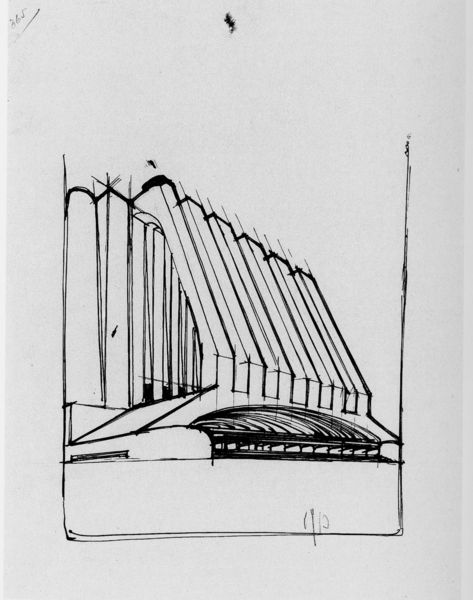
Titel: Ansicht eines Gebäudes mit Passage
Künstler: Antonio Sant' Elia
Standort: Como
Institution: Museo Civico
Schlagwörter: weiß, fluss, paris, pfeiler, profil, schwarz, skizze, strasse, säulen, tische, zeichnung, dach, gebäude, haus, architektur, rahmen, signatur, brücke, kirche, blatt, musik, oper, theater, vorbau, modell, ansicht, bogen, perspektive, studie, moderne, abstrakt, modern, grafik, klein, linien, kuppel, einfach, symmetrie, zahlen, klavier, durchgang, hoch, striche, eindruck, halle, impression, tusche, stütze, gewölbe, eckig, futuristisch, beton, kohle, denkmal, gebogen, strich, bahnhof, bleistift, dachstuhl, entwurf, pracht, stift, fleck, senkrecht, geometrisch, kirchenschiff, orgel, karg, messe, konstruktion, repräsentation, schräge, plan, prunk, nummerierung, stahl, träger, pfeifen, streben, geometrie, bügel, geraden, tunnel, insignien, hohl, aufriss, bauplan, stadion, skitte, stehlen, zeichnug, tastatur, dunkeö, eifelturm, arichtektur, akkurat, mies van der rohe, rohentwurf, sydney, skizze eines gebäudes, ovales dach, #bahnhof, 1919, 365